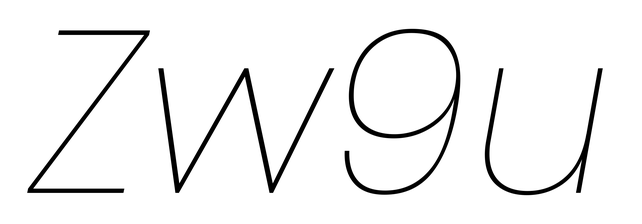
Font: Poppins-ThinItalic